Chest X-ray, AP view. Patient: 55 years old, sex F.
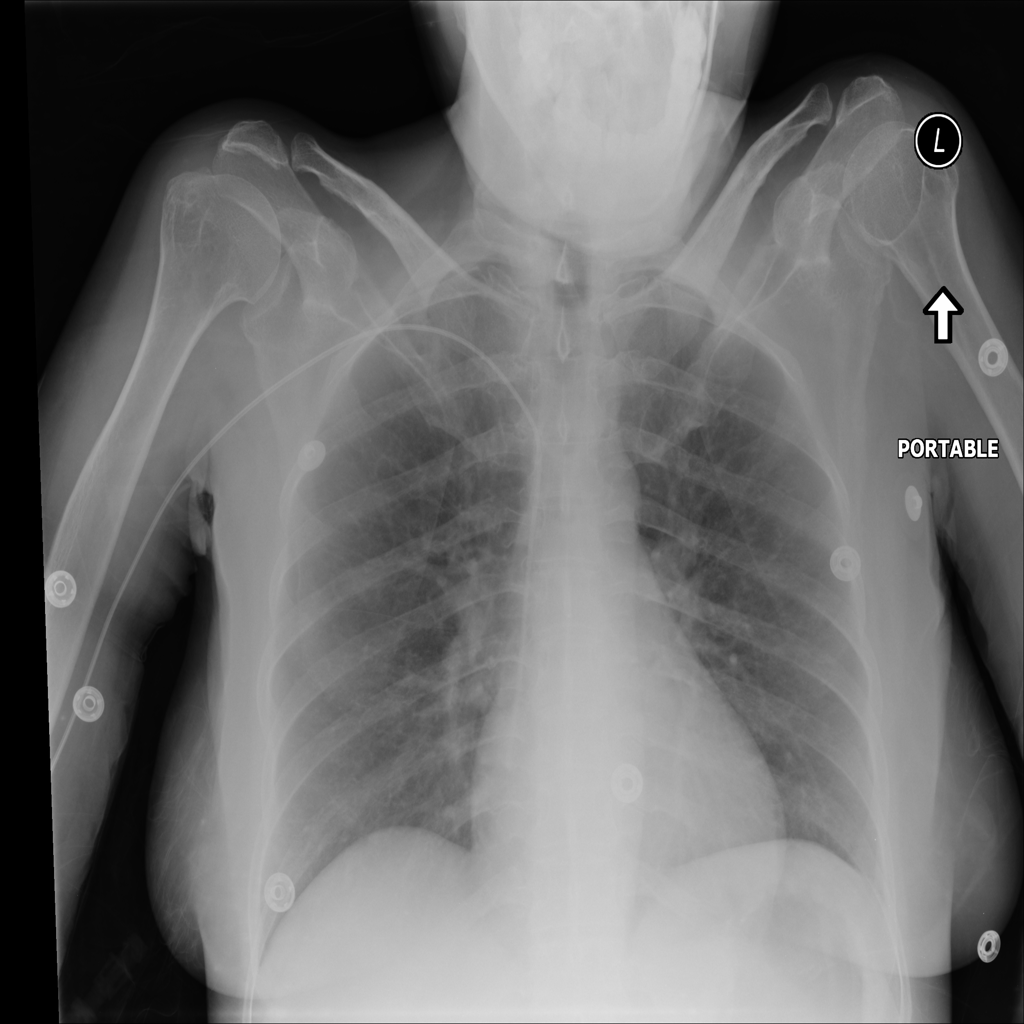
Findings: No Finding